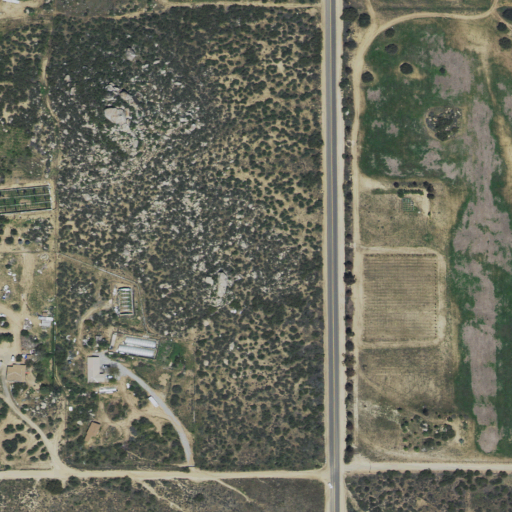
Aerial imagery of mountain in California named Cave Rocks containing shrub, pasture, open development, and grassland